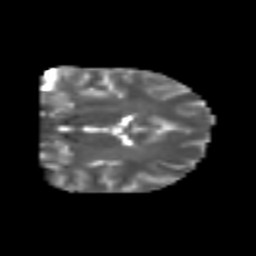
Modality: T2w
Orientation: coronal
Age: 25
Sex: male
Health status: healthy